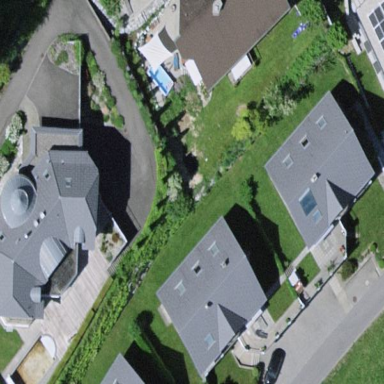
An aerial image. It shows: Simple and straightforward house.